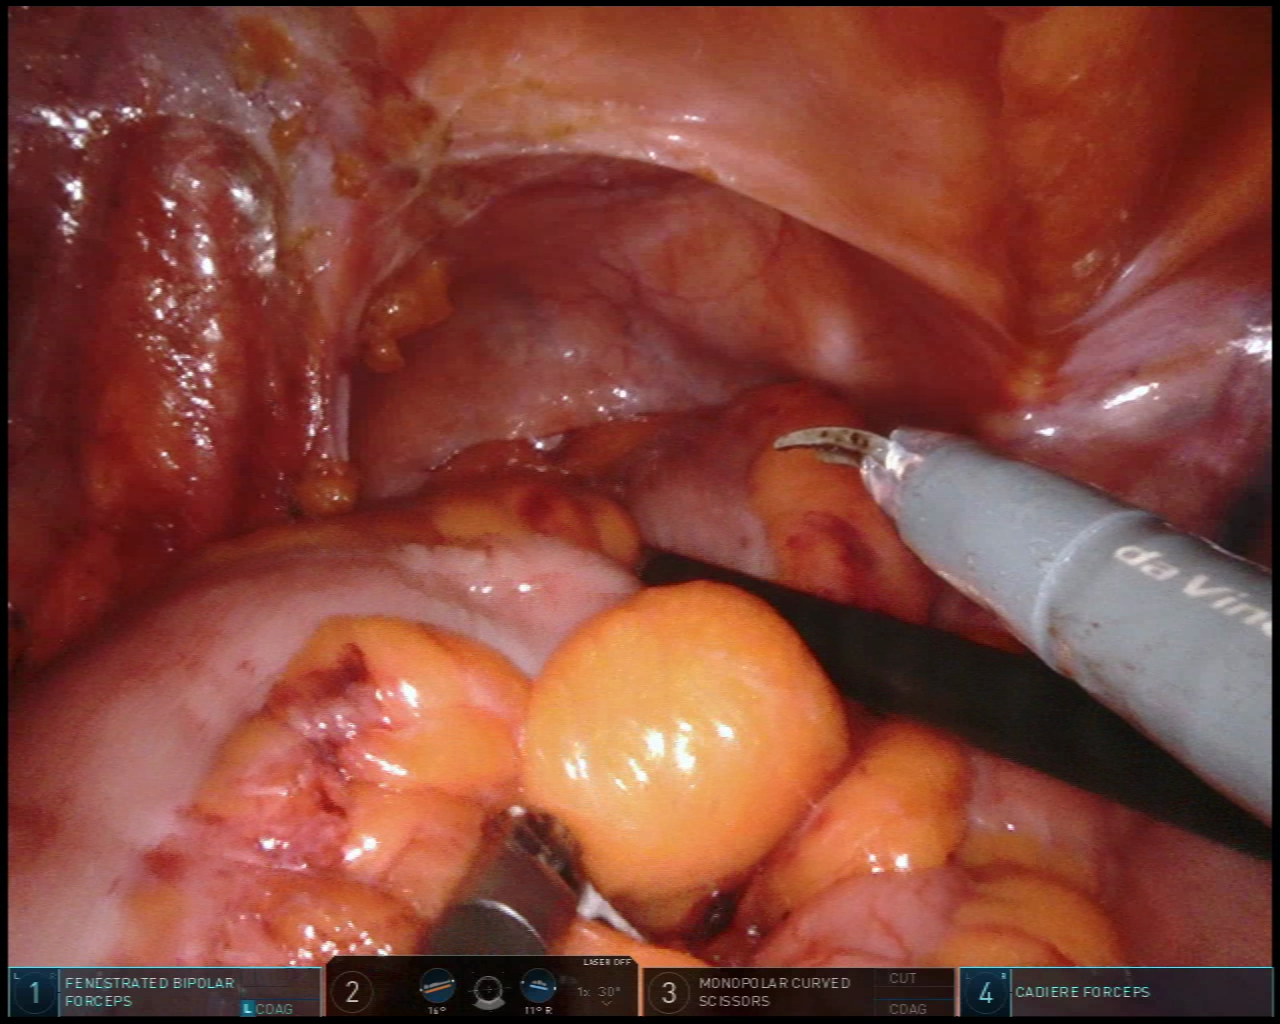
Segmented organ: abdominal_wall
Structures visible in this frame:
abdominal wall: yes
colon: yes
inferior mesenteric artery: no
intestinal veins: no
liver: no
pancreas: no
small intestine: yes
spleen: no
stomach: no
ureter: no
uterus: no
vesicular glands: no